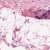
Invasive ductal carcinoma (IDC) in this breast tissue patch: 1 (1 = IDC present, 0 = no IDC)